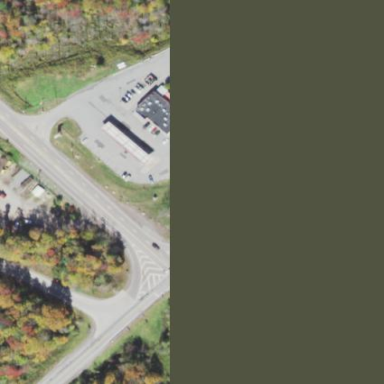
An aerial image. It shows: Fuel station.